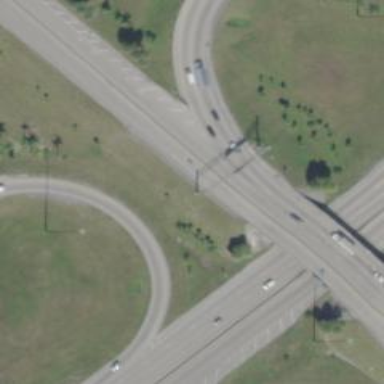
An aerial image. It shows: Motorway junction.